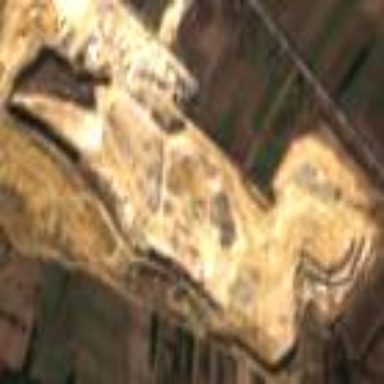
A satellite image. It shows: Quarry area.